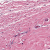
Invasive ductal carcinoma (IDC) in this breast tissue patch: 0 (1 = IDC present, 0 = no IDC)